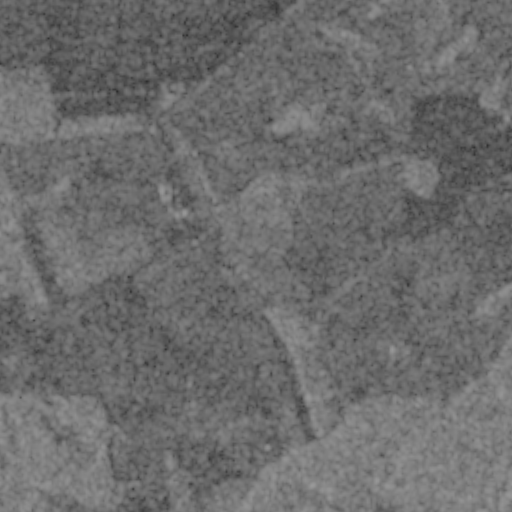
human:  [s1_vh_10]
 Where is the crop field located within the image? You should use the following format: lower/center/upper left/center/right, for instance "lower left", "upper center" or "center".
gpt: The crop field is located in the upper right of the image.
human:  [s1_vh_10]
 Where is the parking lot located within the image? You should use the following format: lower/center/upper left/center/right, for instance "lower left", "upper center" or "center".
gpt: The parking lot is located in the center of the image.
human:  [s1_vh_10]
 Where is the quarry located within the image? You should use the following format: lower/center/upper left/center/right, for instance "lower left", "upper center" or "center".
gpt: The quarry is located in the upper of the image.
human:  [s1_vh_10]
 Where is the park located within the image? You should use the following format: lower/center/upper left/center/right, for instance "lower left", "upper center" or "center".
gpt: There is no park in the image.

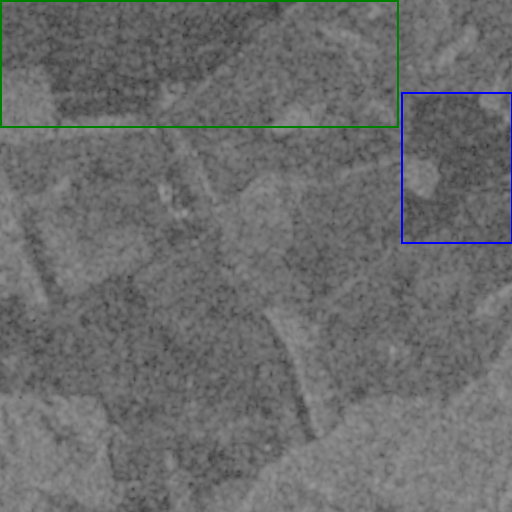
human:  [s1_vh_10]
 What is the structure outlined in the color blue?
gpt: The structure outlined in blue is a crop field.
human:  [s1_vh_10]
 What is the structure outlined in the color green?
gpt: The structure outlined in green is a quarry.
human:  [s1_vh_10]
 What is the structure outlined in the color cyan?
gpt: There is no cyan outline.